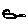
Label: bird